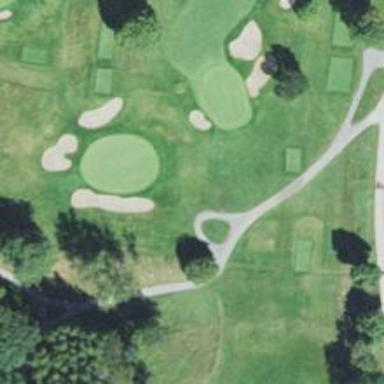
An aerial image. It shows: Service road designated as golf cart path.